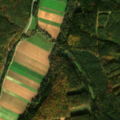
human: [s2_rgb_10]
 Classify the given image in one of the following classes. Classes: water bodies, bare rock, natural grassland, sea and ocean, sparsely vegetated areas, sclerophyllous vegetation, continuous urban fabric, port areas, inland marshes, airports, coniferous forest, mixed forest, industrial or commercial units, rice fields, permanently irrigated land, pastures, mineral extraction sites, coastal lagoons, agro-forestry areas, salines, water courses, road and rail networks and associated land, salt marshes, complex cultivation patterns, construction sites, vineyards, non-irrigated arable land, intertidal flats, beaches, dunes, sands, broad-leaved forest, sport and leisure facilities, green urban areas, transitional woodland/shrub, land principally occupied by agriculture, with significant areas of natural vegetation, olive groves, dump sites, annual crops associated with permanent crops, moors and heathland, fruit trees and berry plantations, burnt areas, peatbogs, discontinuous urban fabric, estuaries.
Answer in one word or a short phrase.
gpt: non-irrigated arable land, complex cultivation patterns, coniferous forest, mixed forest